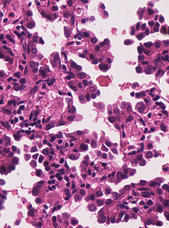
Tumor epithelial tissue: yes
Tumor-associated stroma tissue: yes
Normal tissue: no